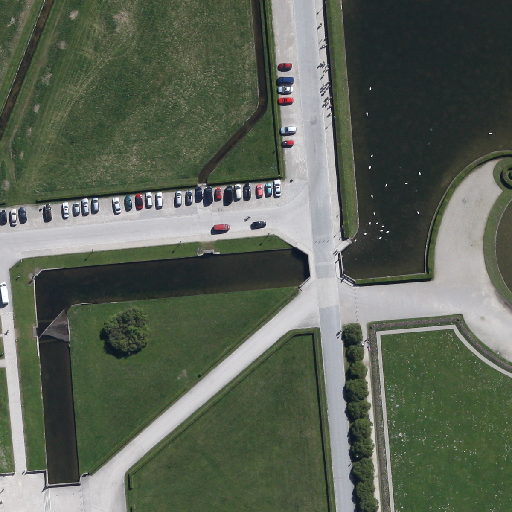
Referring expression: van in the parking area